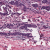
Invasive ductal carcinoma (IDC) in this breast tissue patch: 1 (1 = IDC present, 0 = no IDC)